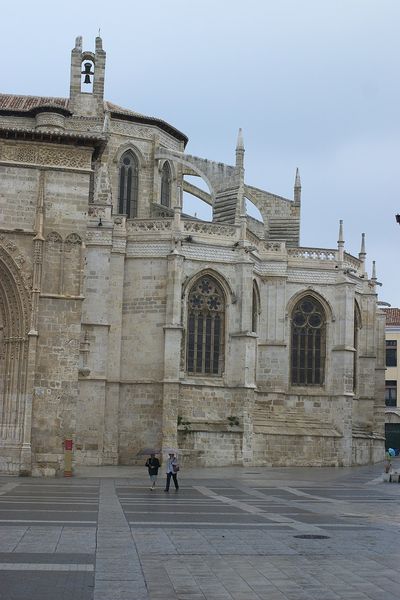
Titel: Kathedrale San Antolin in Palencia
Standort: Palencia, San Antolin (EU - E)
Schlagwörter: blau, himmel, mann, menschen, braun, fenster, frankreich, frau, glas, grau, pfeiler, schwarz, dach, haus, schirm, architektur, stein, nass, kirche, paar, gotik, turm, bogen, platz, tafel, foto, fotografie, photographie, regen, dom, sterne, fliesen, kathedrale, photo, glocke, sandstein, gotisch, spitzbogen, spitzbögen, apsis, chor, streben, basilika, stützpfeiler, strebepfeiler, strebebogen, mailand, südpforte